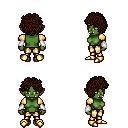
a pixel art fantasy rpg character, female body template, orc, green skin, gold arm armor, gold greaves, brown curly afro hairstyle, white cloth bracers, gold boots, four views (front, back, left, right), 2x2 character sprite sheet, small pixel art, hard edges, no anti-aliasing